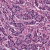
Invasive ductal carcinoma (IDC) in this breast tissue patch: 1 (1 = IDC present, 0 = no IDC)